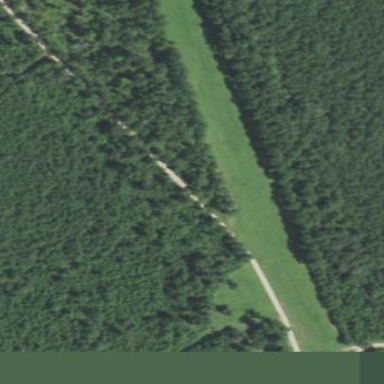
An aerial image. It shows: Unpaved runway at the airport.